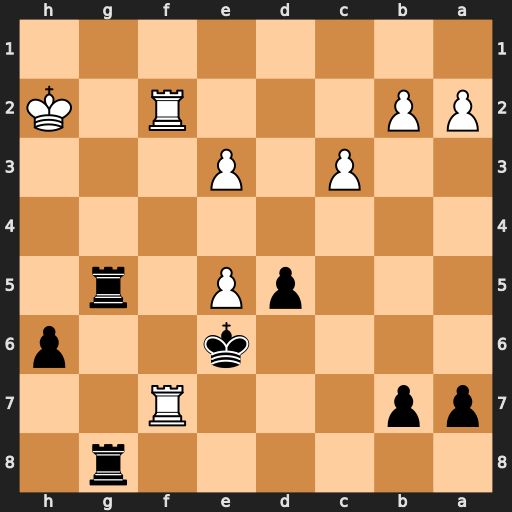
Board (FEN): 6r1/pp3R2/4k2p/3pP1r1/8/2P1P3/PP3R1K/8
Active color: b
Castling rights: -
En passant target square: -
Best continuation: Rh5#